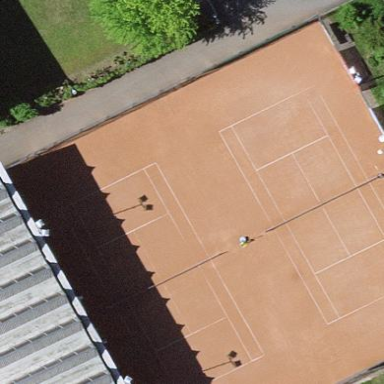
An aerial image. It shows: Sandy tennis court on pitch designated for leisure land.